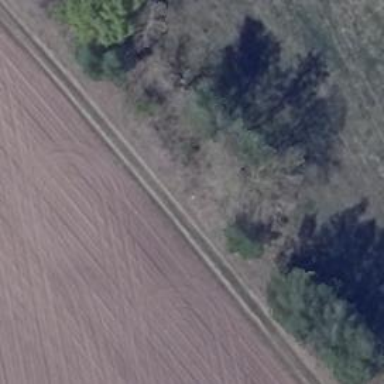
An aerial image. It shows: Row of trees in natural setting.